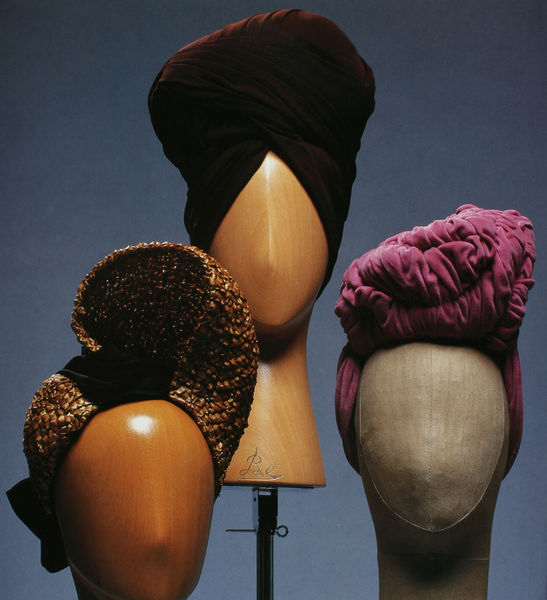
Titel: Hut, Turban
Künstler: Marie-Louise Bruyère
Standort: Kyoto (Japan)
Institution: Kyoto Costume Institute
Schlagwörter: kopf, braun, holz, hut, hüte, köpfe, schwarz, haube, mode, gesichter, kappen, mützen, samt, signatur, gold, kostüm, stoff, drei, rosa, japan, modell, lila, violett, fotografie, pink, geflecht, entwurf, weinrot, gips, turban, turbane, schraube, holzköpfe, gesmockt